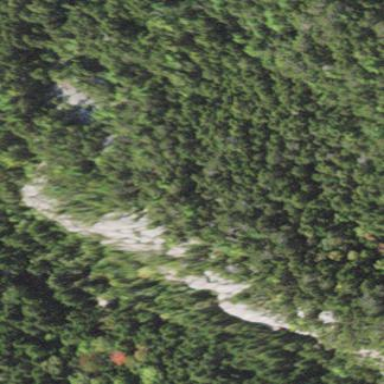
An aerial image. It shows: Landscape of bare rock.